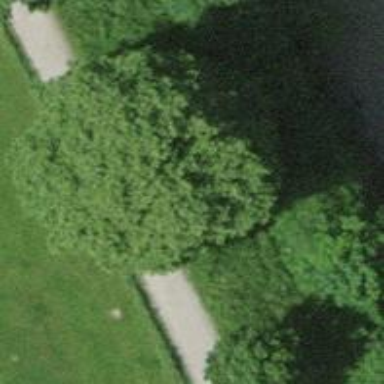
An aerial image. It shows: Bench.